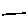
Label: line